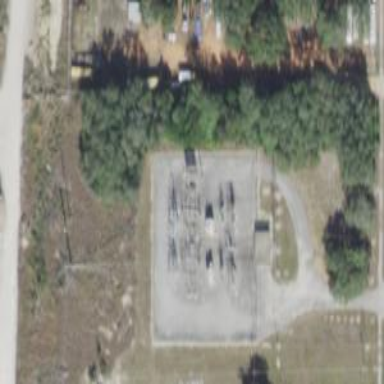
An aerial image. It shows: Outdoor distribution substation.